Interaction volume radius: 5 \u00c5
Interaction volume height: 15 \u00c5
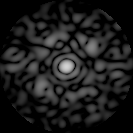
Disorder parameter: 0.708